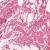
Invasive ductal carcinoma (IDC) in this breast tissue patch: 0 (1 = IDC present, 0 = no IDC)